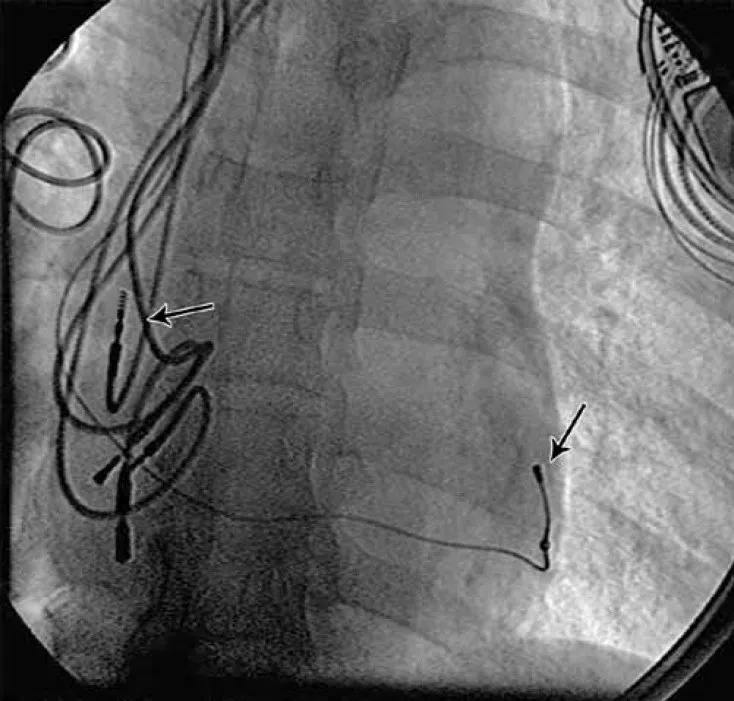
Successful cardiac resynchronization therapy device implantation. The fluoroscopic left anterior oblique view (30 ) of the chest. The arrow pointing downward shows the coronary sinus lead, and the left-hand side arrow shows the new right atrial lead.
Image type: radiology (x_ray)